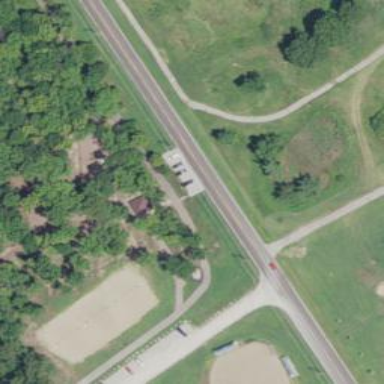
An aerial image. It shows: Cycleway.